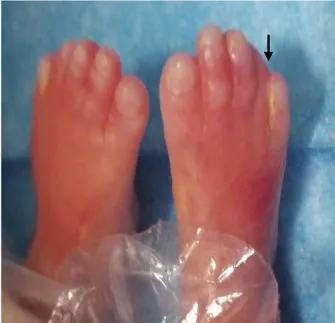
Facial features and limb malformations of the fetus in case 1. . In the fetus as indicated by the arrows.
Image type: medical_photograph (other_medical_photograph)